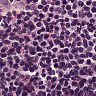
Metastatic tissue present: no